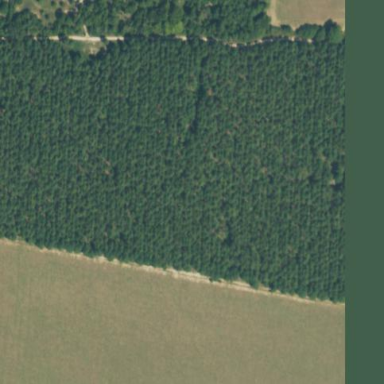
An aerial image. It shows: Evergreen needle-leaved forest.